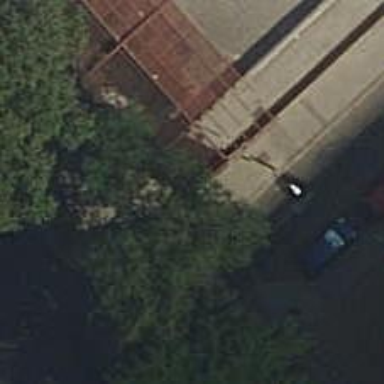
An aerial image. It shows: Entrance with barrier.